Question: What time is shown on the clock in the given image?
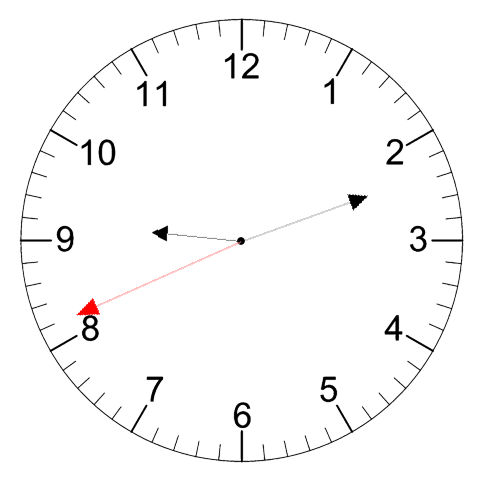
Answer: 09:11:41